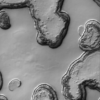
Label: not_dusty